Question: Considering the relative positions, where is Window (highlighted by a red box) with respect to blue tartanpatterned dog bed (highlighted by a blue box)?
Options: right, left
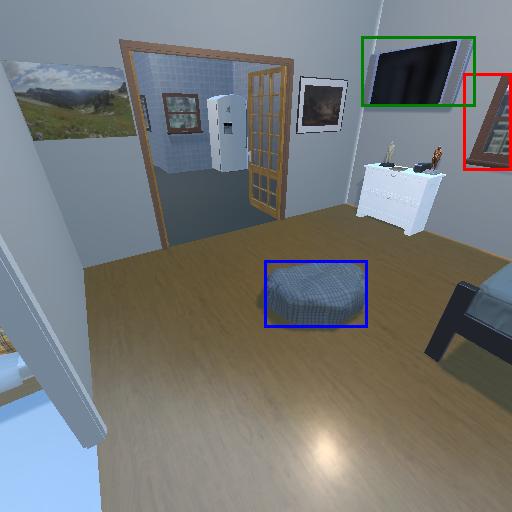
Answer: right